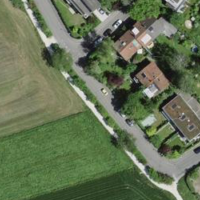
EUNIS habitat code: 55
Species observed at this site:
Lepidium draba